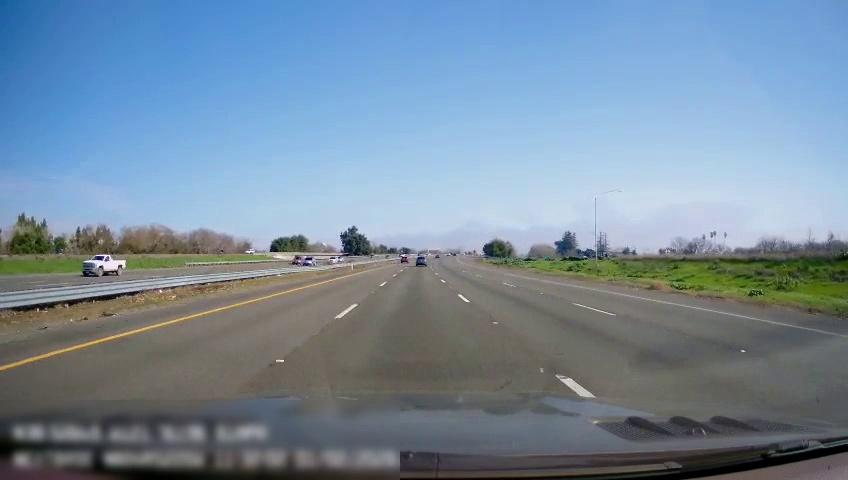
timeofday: Day
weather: Sunny
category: Drivable Space
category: Drivable Space
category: Vehicles | SUV
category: Vehicles | SUV
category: Vehicles | Truck
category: Vehicles | Car
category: Vehicles | SUV
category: Vehicles | SUV
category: Lanes | Current Lane
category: Lanes | Current Lane
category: Lanes | Alternate Lane
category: Lanes | Alternate Lane
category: Lanes | Alternate Lane